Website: ulta-beauty
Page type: newsletter-management
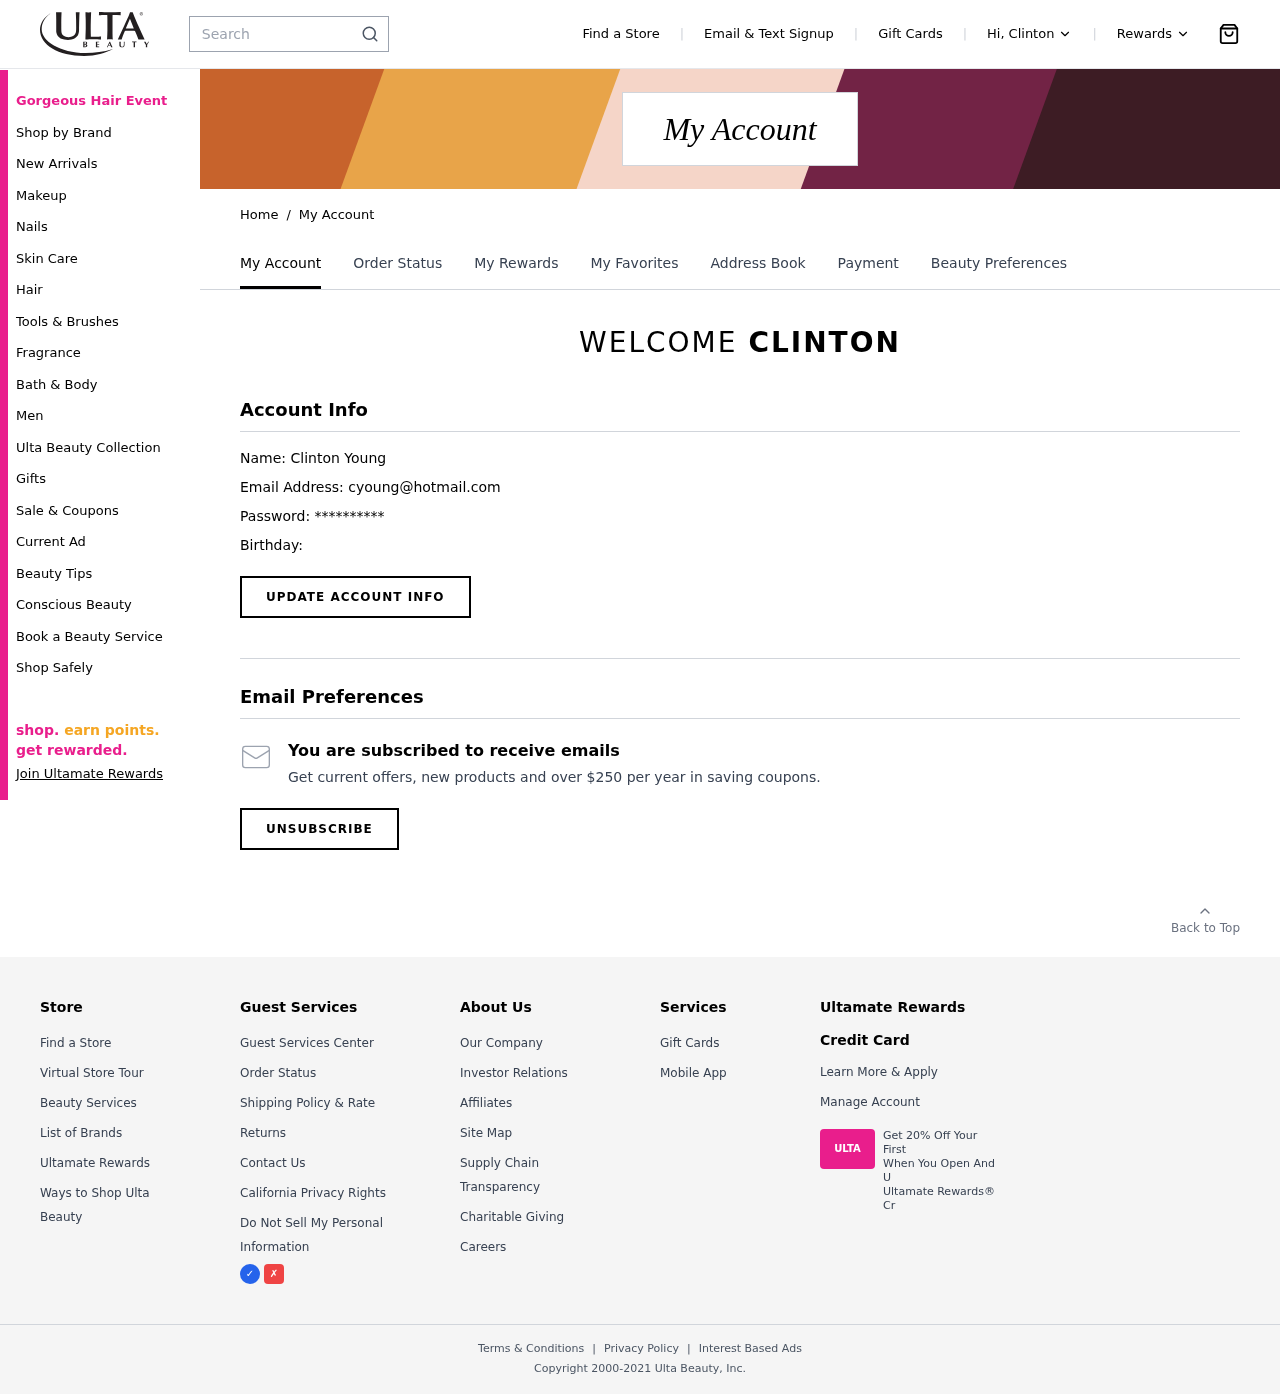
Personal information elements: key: PII_EMAIL
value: cyoung@hotmail.com
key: PII_FIRSTNAME
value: Clinton
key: PII_FIRSTNAME
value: CLINTON
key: PII_FULLNAME
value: Clinton Young
Search elements: key: HEADER_SEARCH
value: Search